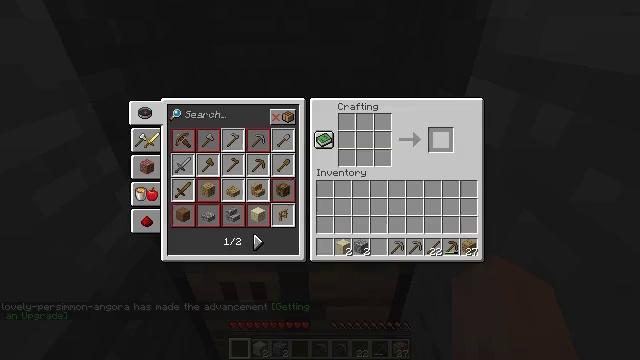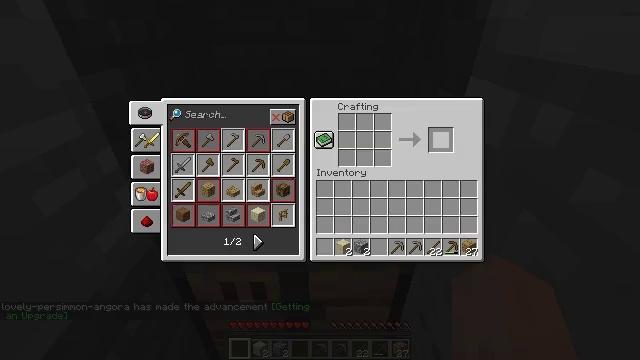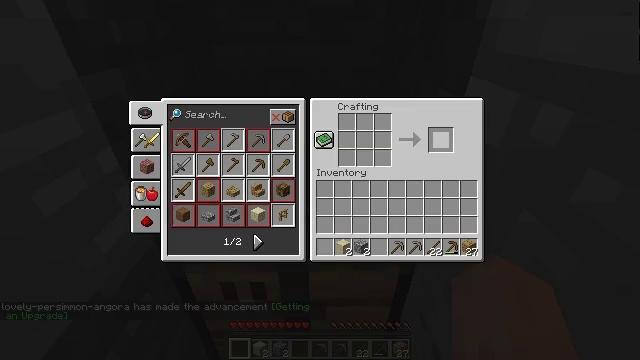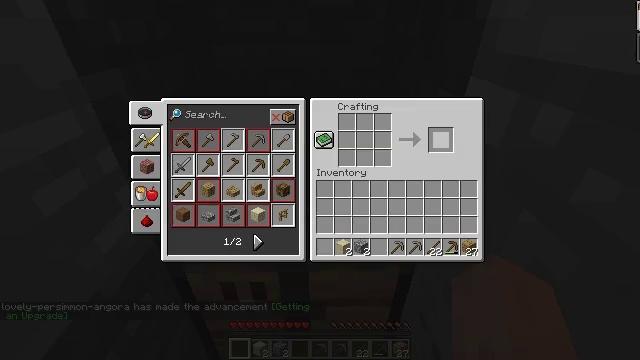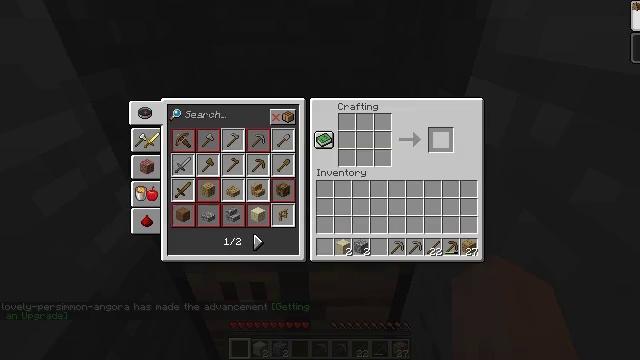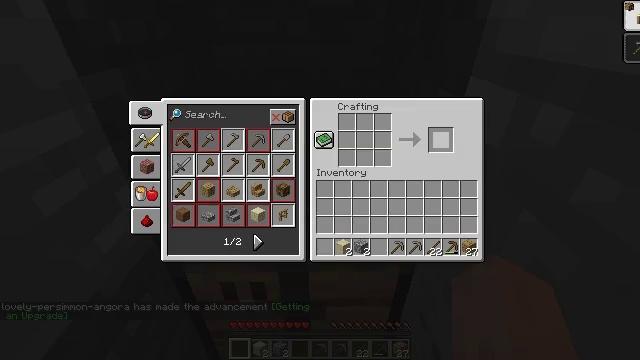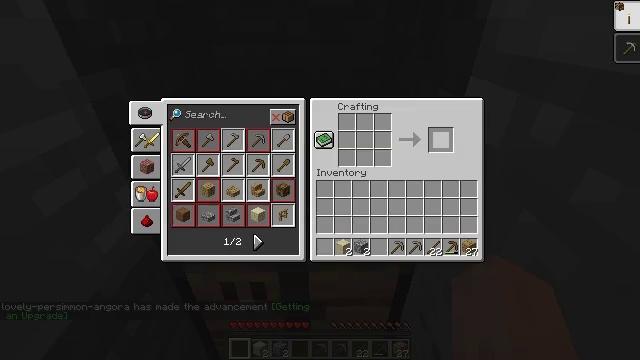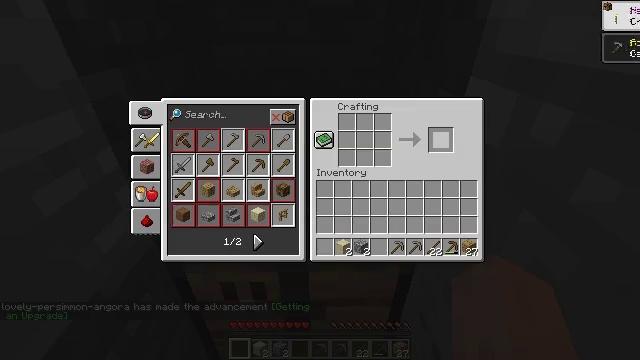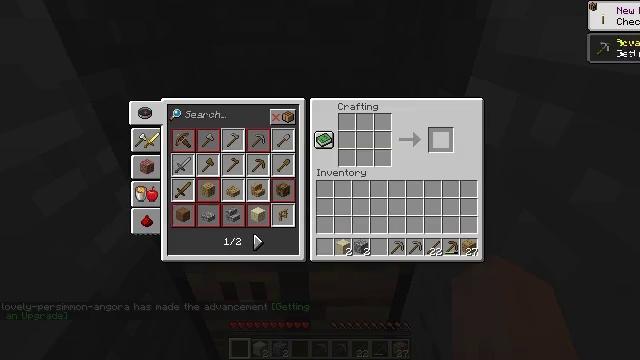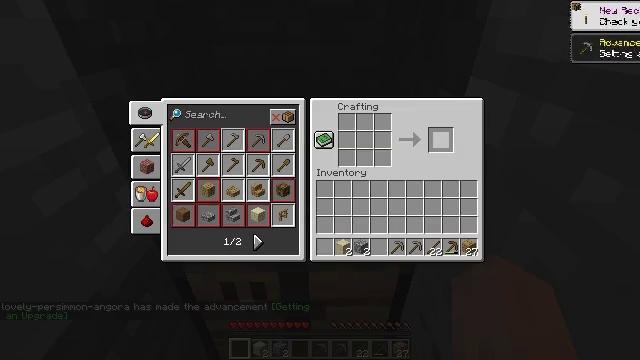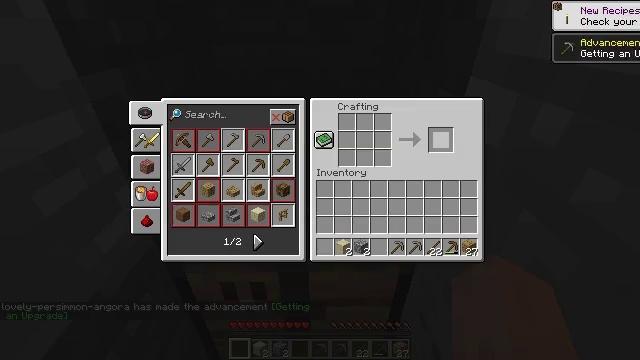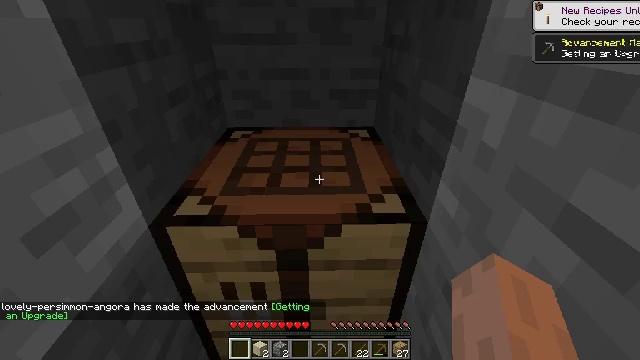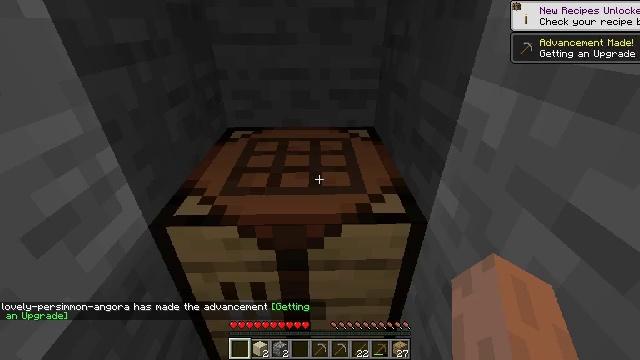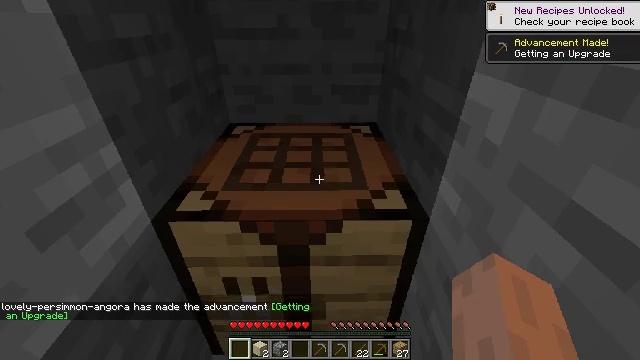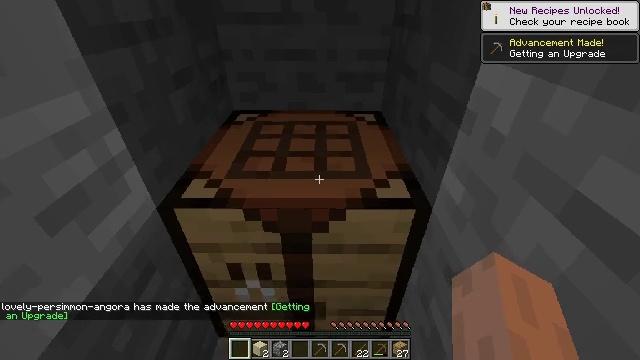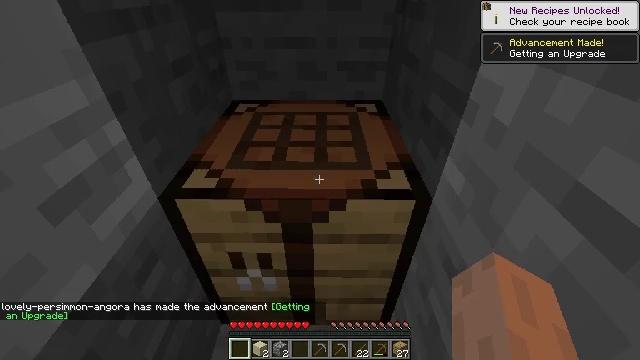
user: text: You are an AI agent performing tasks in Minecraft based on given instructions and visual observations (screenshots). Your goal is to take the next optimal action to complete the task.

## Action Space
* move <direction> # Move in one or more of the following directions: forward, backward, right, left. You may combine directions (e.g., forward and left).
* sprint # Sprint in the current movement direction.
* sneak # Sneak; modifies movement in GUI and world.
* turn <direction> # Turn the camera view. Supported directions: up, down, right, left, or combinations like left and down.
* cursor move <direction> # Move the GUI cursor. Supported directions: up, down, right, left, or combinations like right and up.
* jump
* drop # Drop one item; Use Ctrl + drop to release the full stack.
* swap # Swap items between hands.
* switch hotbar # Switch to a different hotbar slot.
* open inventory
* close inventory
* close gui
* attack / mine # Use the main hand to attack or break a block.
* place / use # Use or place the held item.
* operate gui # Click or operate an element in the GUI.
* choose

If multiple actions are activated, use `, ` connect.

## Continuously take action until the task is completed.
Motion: motion action
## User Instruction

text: Get the crafting table into the inventory.
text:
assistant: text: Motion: sneak, open gui
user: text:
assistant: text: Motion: no_op
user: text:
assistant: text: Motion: no_op
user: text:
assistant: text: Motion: no_op
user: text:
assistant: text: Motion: no_op
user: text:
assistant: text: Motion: no_op
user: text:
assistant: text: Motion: no_op
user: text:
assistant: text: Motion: no_op
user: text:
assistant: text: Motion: no_op
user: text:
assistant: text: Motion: no_op
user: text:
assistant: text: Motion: no_op
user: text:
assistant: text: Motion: close gui
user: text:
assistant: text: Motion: open inventory
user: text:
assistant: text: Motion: turn down
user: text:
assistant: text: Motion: turn down
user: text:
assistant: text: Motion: turn down
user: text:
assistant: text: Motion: turn down
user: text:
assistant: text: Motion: turn down
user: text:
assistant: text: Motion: no_op
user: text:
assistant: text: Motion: no_op
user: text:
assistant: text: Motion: no_op
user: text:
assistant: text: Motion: no_op
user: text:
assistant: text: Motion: no_op
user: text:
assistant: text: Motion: no_op
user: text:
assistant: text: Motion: no_op
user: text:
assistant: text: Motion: no_op
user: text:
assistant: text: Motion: no_op
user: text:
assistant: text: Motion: no_op
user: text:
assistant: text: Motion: turn left
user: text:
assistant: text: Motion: turn left